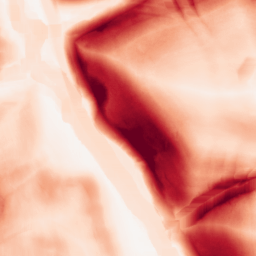
Category: morphological
Decomposition family: morphological_square
Decomposition parameters: operation: gradient
size: 15
Upsampling method: quartic
Upsampling parameters: scale: 2
Upsampling scale: 2